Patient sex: M
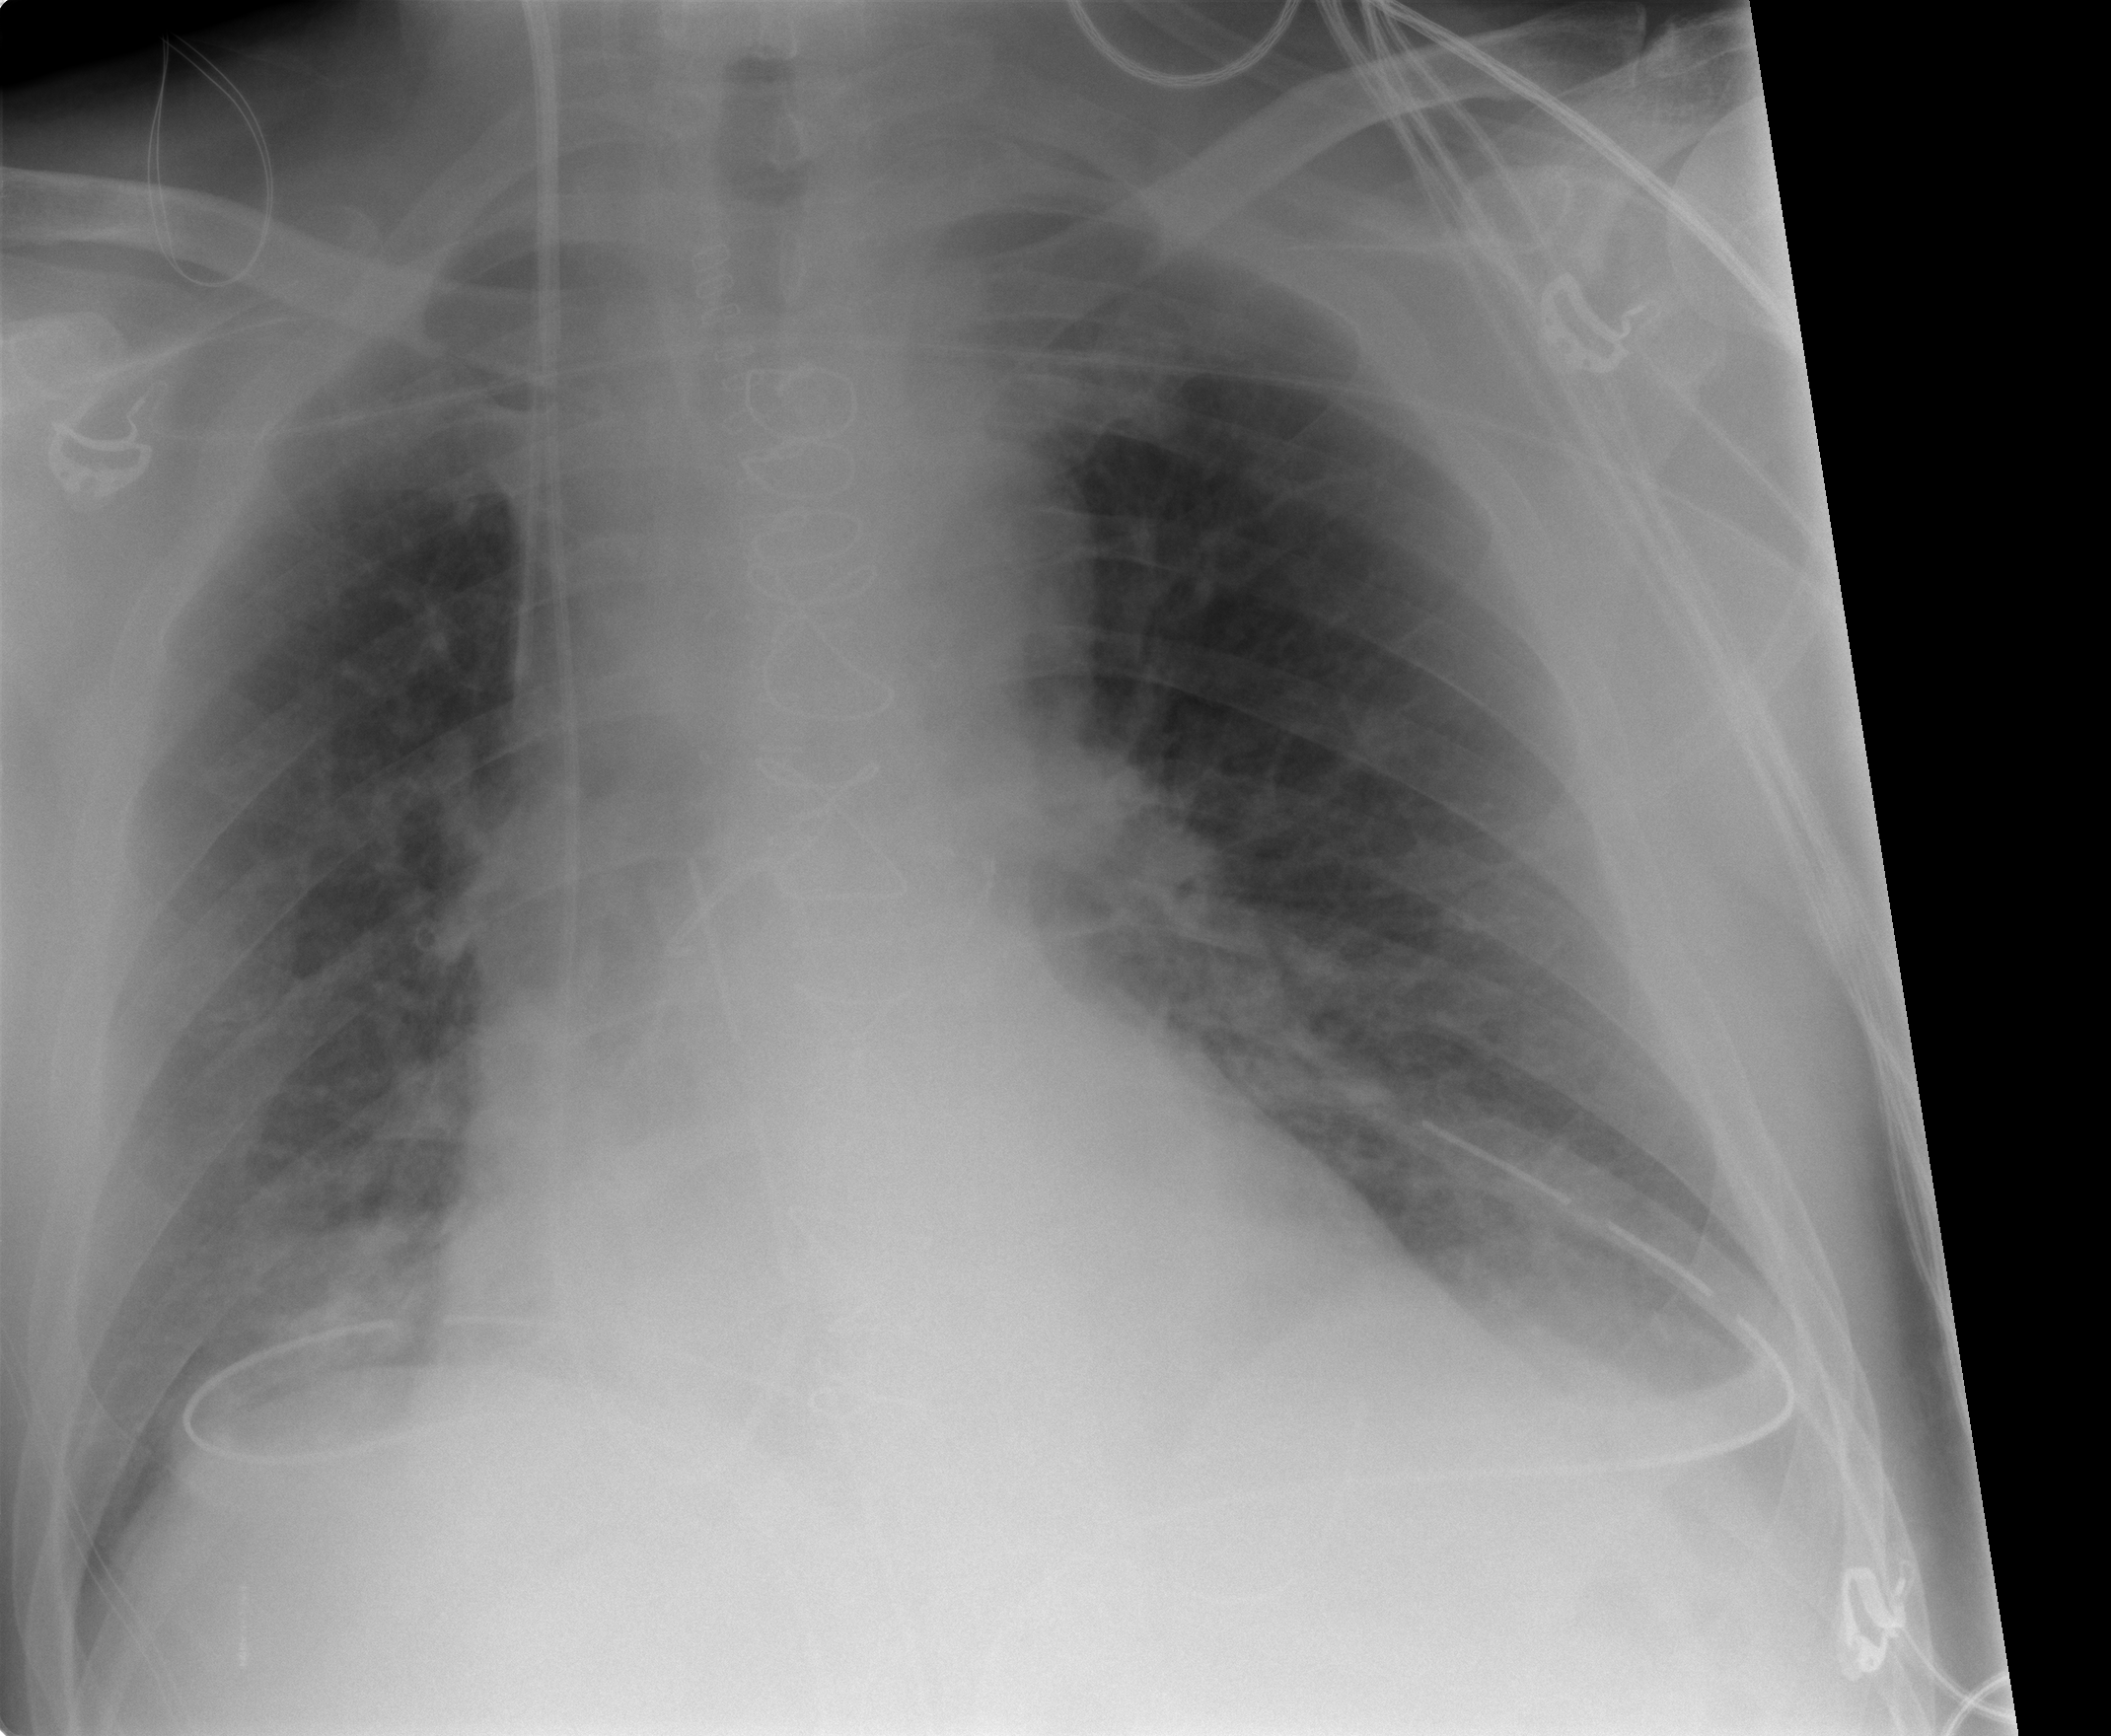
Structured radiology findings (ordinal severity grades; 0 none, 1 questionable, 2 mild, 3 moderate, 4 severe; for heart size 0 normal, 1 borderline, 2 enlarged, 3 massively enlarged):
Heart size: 1
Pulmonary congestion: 0
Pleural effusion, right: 1
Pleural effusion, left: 1
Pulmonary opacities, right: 0
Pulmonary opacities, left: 0
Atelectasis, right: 2
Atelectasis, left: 1